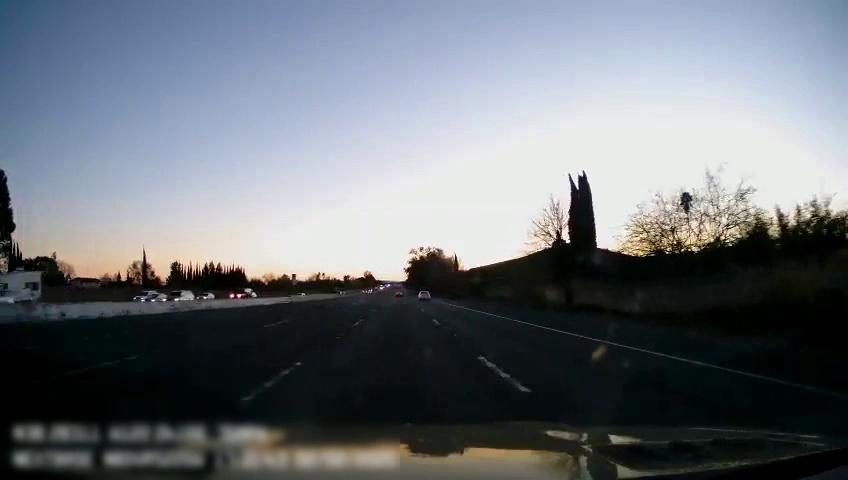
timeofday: Day
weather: Sunny
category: Drivable Space
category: Vehicles | Car
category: Vehicles | Truck
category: Vehicles | SUV
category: Vehicles | SUV
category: Vehicles | Car
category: Vehicles | SUV
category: Vehicles | SUV
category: Vehicles | SUV
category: Lanes | Current Lane
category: Lanes | Current Lane
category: Lanes | Alternate Lane
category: Lanes | Alternate Lane